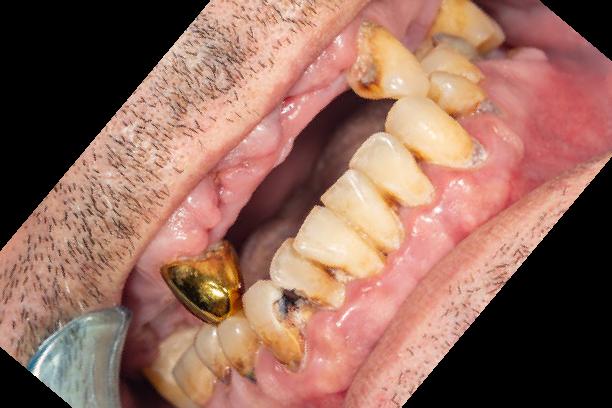
Condition: Calculus